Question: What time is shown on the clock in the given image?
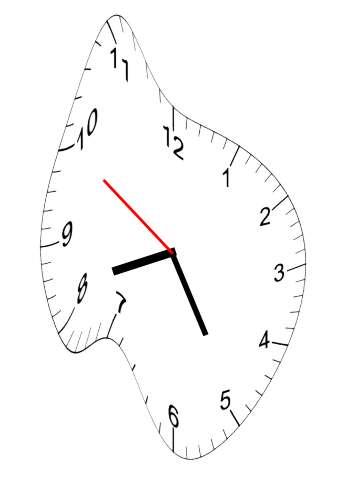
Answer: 08:24:50